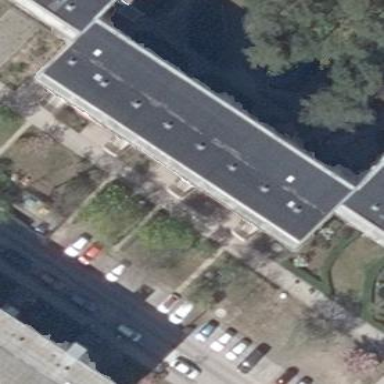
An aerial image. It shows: View of apartment building.